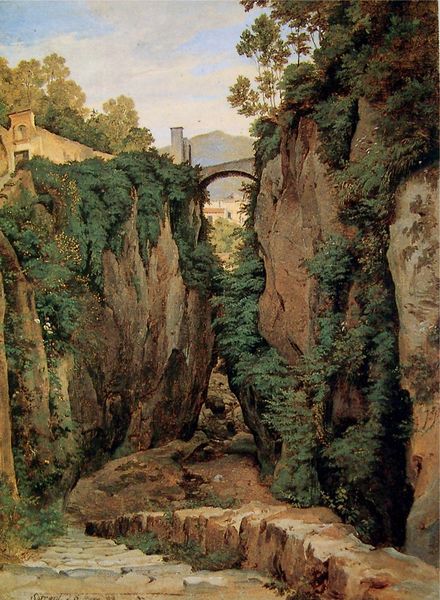
Titel: Felsschlucht bei Sorrent mit Brücke
Künstler: Heinrich Reinhold
Standort: Hamburg
Institution: Hamburger Kunsthalle
Schlagwörter: baum, berg, blau, blätter, dunkel, felsen, gemälde, gestein, himmel, laub, schatten, wasser, weiß, wolken, aquarell, bäume, fluss, gelb, grün, landschaft, ocker, stadt, blumen, braun, hell, licht, schwarz, blüten, gebäude, haus, schloss, weg, wolke, beige, wand, stein, steine, signatur, erde, natur, strauch, brücke, busch, büsche, einsam, gebüsch, pfad, sonne, sträucher, pflanze, pflanzen, rosa, tal, wald, kamin, turm, ranken, ton, sommer, ruhe, bogen, enge, italien, ort, pflaster, abhang, steinig, trocken, berge, fels, felswand, gebirge, sonnenlicht, dorf, mauer, hecke, tag, schlucht, idylle, stille, wehr, treppe, treppen, wetter, stufen, wände, flechten, eng, burg, durchblick, türme, übergang, flussbett, festung, gefahr, senkrecht, uneben, kluft, rinsal, thal, gestrüp, brauns, klamm, bauwerk, bewuchs, pfalnzen, durchsicht, anhang, spalte, felswände, pflater, gebäaude, scgebirge, übergeng